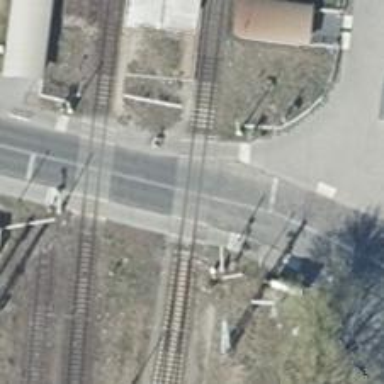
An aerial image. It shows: Level crossing with double half barrier.